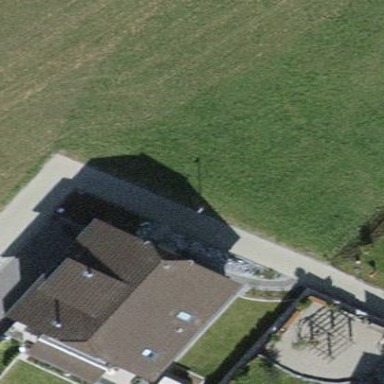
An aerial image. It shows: Detached building with hipped roof.